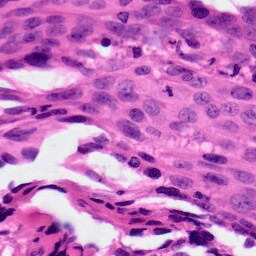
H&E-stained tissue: Ovarian